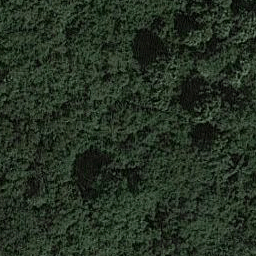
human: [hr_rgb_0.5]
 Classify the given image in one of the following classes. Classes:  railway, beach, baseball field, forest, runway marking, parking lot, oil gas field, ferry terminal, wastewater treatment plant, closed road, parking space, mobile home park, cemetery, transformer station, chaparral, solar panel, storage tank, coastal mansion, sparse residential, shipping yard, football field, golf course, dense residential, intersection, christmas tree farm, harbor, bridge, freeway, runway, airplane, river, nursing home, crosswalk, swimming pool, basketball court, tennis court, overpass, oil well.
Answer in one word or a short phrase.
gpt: forest